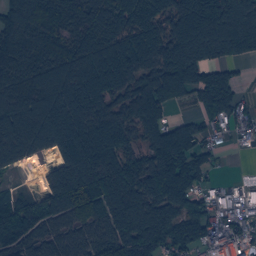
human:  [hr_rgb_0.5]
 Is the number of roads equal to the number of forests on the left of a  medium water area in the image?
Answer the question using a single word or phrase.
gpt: no

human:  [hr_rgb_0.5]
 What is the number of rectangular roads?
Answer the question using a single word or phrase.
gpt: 0

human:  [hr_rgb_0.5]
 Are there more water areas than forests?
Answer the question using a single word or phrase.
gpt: no

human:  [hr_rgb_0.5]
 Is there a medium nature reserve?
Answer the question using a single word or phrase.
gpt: no

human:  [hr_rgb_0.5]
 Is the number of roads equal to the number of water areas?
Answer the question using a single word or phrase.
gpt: no

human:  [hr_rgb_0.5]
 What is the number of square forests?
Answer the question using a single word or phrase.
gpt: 1

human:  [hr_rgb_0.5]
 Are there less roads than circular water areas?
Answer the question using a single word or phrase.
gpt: no

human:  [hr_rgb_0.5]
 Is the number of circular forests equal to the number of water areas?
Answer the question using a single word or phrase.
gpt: yes

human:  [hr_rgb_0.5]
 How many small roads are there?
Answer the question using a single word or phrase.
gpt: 30

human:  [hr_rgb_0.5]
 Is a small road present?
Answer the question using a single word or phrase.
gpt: yes

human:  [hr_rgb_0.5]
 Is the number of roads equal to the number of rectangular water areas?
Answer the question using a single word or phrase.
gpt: no

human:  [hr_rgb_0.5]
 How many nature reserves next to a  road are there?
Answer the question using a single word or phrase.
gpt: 3

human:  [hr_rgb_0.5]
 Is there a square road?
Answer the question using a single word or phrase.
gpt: no

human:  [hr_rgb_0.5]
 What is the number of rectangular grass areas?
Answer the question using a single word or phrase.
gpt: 0

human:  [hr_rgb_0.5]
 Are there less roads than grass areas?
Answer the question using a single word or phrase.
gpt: no

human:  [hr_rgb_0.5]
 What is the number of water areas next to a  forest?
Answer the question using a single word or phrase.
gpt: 1

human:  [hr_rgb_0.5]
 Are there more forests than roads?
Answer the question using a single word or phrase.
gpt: no

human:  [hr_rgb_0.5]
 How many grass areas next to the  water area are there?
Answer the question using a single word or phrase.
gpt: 3

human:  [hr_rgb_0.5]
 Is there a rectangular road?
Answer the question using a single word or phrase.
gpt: no

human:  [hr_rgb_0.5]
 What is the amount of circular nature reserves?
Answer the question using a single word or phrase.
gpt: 0

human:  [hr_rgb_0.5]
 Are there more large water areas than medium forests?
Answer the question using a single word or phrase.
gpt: no

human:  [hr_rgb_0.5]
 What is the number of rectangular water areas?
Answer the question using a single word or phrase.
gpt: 1

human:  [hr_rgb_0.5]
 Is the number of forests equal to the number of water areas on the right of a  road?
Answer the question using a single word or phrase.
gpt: no

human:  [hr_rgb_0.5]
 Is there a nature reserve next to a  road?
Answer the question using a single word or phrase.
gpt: yes

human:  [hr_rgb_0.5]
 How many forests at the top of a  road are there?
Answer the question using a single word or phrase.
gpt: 13

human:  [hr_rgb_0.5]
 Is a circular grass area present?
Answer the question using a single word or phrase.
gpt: no

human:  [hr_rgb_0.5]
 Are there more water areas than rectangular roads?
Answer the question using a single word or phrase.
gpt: yes

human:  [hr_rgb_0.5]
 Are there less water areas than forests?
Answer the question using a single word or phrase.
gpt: yes

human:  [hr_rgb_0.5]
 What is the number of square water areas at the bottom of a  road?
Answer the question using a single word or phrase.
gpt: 1

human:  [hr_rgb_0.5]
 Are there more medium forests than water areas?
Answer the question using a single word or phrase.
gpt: no

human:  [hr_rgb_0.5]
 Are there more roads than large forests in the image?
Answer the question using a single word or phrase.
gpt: yes

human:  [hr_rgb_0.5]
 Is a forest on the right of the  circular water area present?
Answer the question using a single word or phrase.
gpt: yes

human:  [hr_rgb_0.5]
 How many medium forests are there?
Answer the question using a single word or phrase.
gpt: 1

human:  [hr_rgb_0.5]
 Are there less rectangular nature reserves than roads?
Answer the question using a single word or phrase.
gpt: yes

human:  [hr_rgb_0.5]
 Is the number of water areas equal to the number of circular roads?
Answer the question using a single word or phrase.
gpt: no

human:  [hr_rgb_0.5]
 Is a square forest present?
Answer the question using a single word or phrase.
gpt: yes